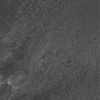
Label: not_dusty